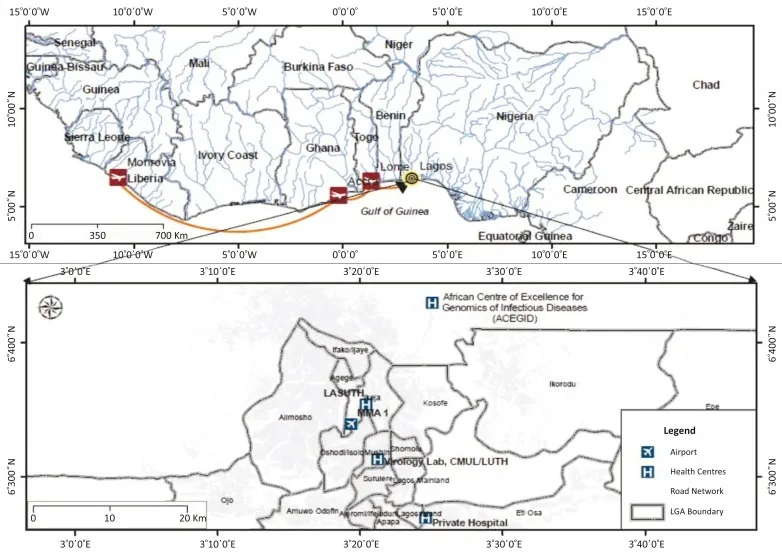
Travel route of index case with Ebola virus disease from Liberia to Lagos, Nigeria. Lower inset shows the closest health care facility to the airport (LASUTH), the private health care facility where the index case was admitted (Private Hospital), the Laboratory where the diagnosis was made (Virology Lab, CMUL/LUTH) and the Genomics Centre where the corroborative diagnosis and nucleotide sequencing was done (ACEGID). Map was plotted with GPS coordinates using Arc GIS 10.1.
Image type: radiology (spect)